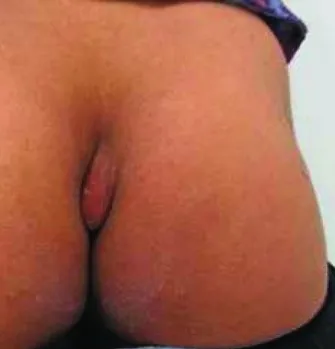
(a) Preoperative findings.
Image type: medical_photograph (skin_photograph)